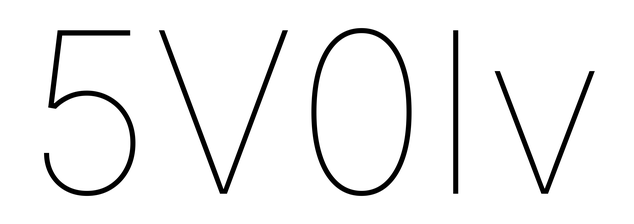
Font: Inter_Thin